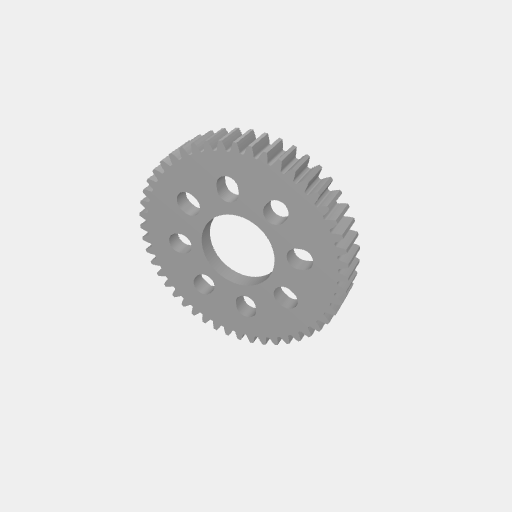
Part: HubMountAluminumGear48T